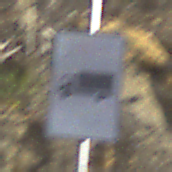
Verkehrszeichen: KFZZulaessigeGesamtmasse3Komma5TOhnePfeilsymbol
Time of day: MorningAfternoon
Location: Outdoor (RoadRail)
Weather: PartlyCloudy
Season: NotSpecified
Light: Natural